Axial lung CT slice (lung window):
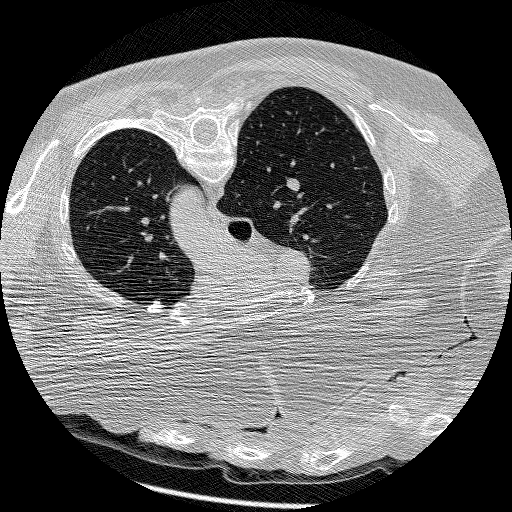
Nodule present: no